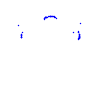
Particle: kaon